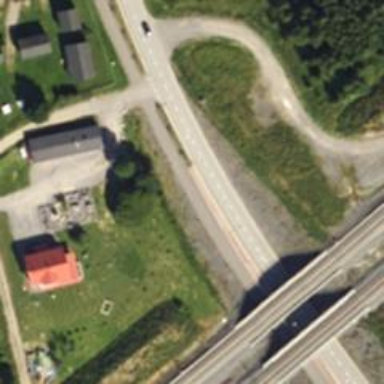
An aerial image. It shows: Asphalt cycleway.